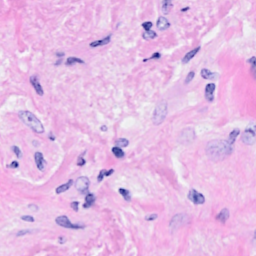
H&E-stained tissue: Breast